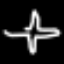
Label: airplane